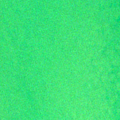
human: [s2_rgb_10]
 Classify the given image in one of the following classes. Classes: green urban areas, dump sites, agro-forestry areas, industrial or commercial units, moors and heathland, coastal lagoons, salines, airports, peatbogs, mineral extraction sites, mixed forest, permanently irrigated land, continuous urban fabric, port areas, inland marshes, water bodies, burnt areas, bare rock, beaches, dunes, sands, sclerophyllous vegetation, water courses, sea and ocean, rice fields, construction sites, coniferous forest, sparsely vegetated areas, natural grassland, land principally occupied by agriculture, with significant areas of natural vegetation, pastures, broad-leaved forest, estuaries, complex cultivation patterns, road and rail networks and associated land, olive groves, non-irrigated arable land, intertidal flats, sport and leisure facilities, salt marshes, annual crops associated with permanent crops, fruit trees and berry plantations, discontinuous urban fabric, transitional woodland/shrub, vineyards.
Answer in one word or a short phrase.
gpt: sea and ocean